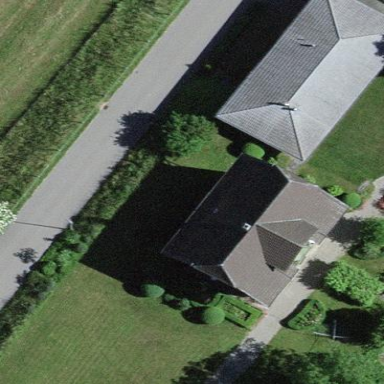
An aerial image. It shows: Residential building.